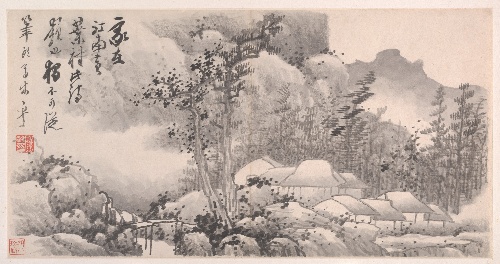
Title: 清　龔賢　山水圖　冊|Landscapes
Artist: Gong Xian
Artist bio: Chinese, 1619–1689
Date: 1680s
Object type: Album
Classification: Paintings
Medium: Album of six paintings; ink on paper
Culture: China
Period: Qing dynasty (1644–1911)
Dimensions: Each: 8 3/4 x 17 3/8 in. (22.2 x 44.1 cm)
Department: Asian Art
Credit line: The Sackler Fund, 1969
Accession year: 1969
Repository: Metropolitan Museum of Art, New York, NY
Tags: Landscapes